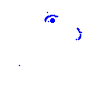
Particle: pion